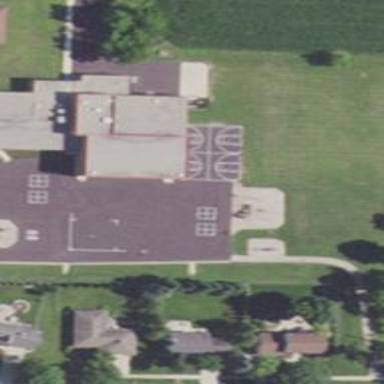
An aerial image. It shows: Schoolyard designated as leisure land.